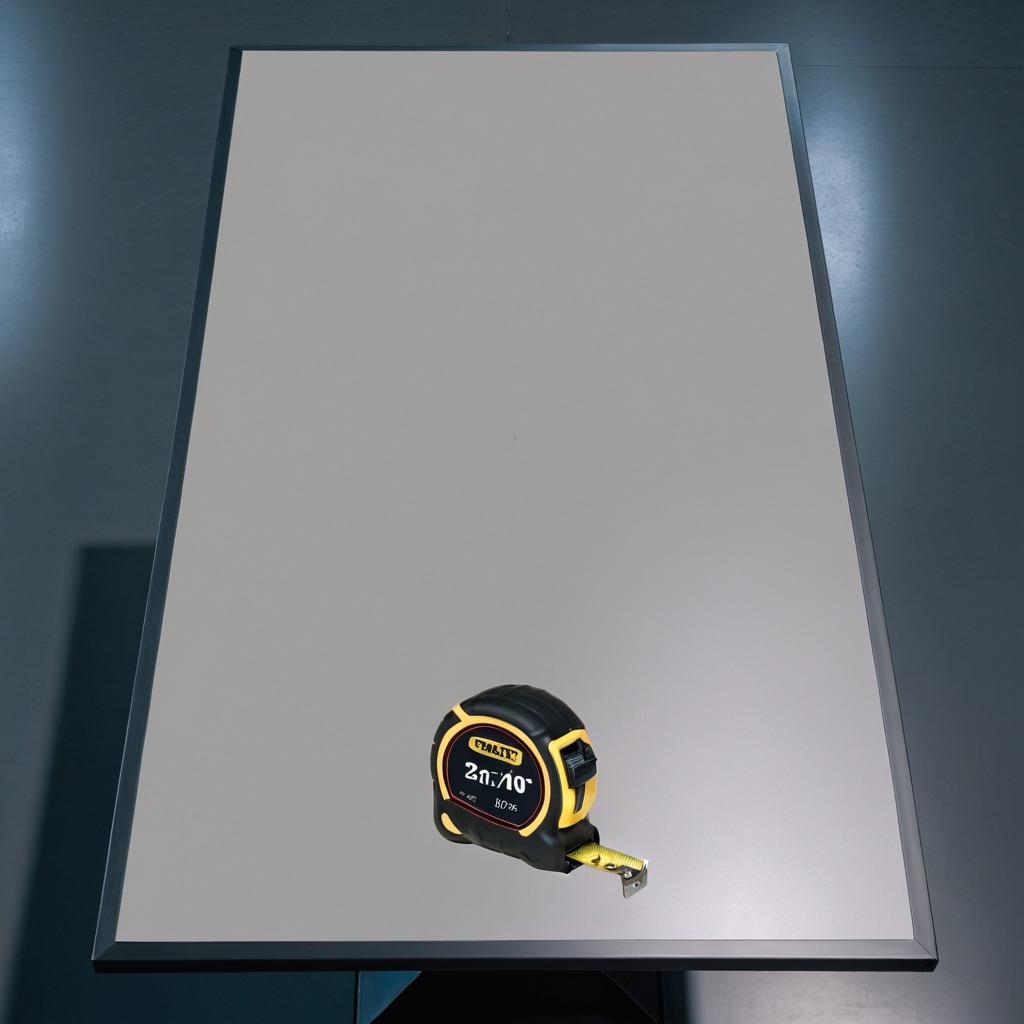
A measuring tape is lying on the clean empty table in the basement in the evening.